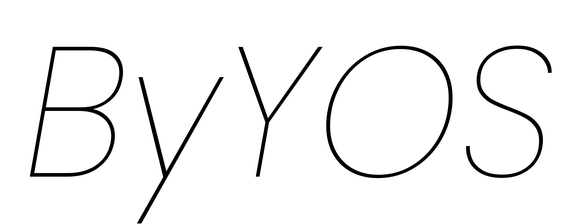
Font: Poppins-ThinItalic